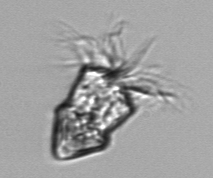
Label: Strombidium_inclinatum